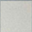
Piece: xx